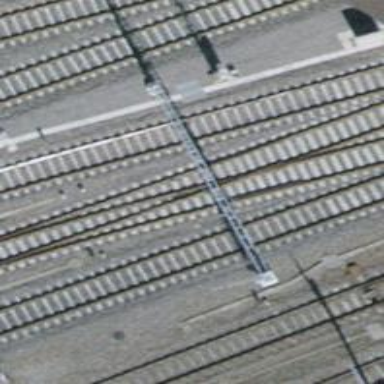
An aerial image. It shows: Electrified rail siding with contact line.